Aerial crown-view tile of a tropical tree (Barro Colorado Island, Panama), acquired 20250715:
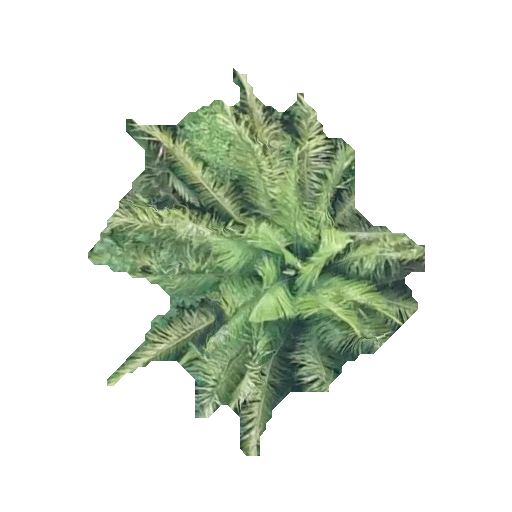
Species: Oenocarpus mapora
GBIF accepted scientific name: Oenocarpus mapora
Crown area: 102.024 m²